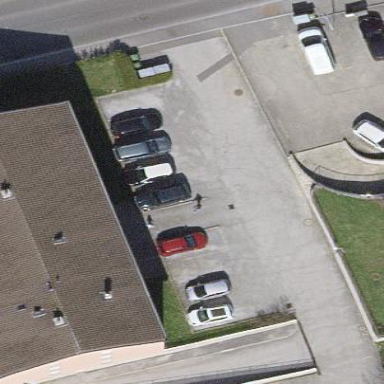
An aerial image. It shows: Parking area with surface.